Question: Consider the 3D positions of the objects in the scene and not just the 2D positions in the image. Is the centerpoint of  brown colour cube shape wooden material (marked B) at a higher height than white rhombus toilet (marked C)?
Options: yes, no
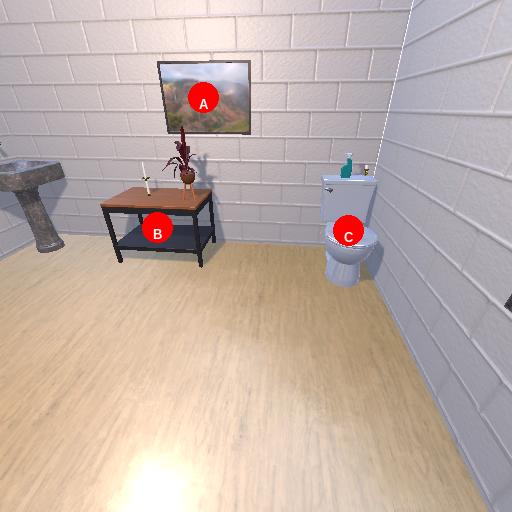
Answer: yes